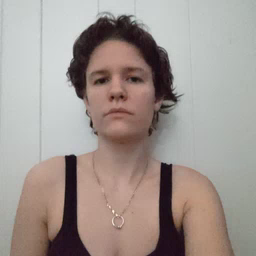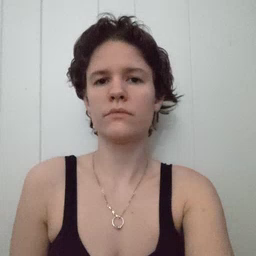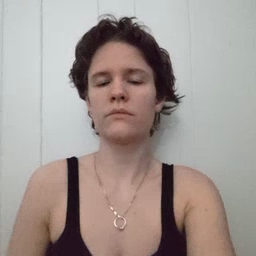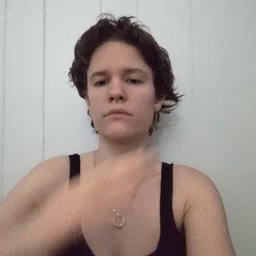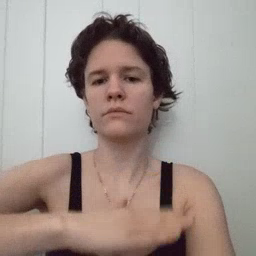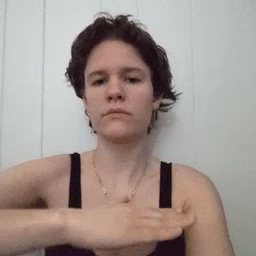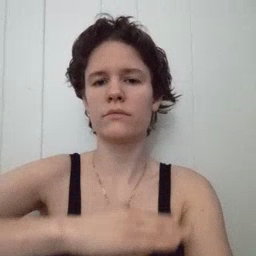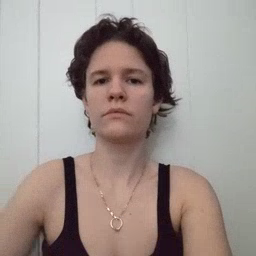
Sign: table